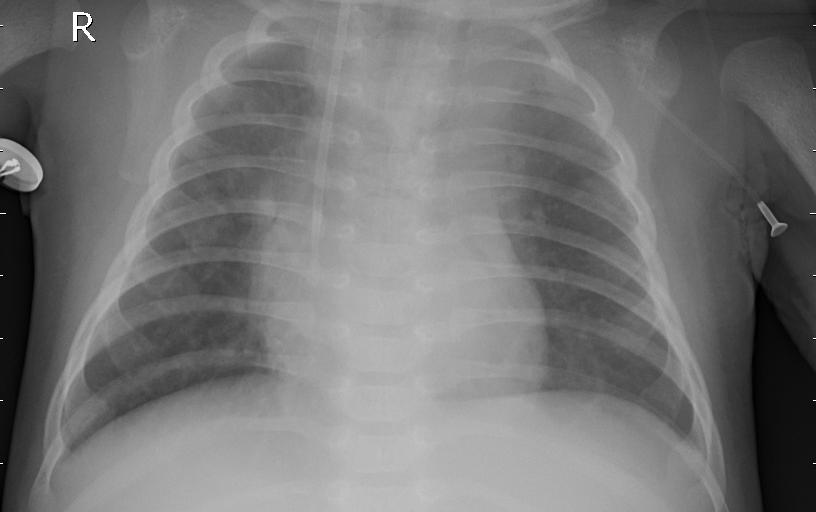
Diagnosis: PNEUMONIA